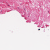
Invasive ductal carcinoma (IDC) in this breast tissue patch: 0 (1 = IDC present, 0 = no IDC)